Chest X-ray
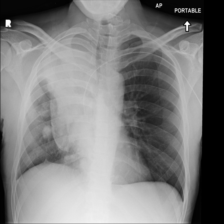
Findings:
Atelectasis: negative
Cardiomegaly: negative
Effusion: negative
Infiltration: negative
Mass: positive
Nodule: positive
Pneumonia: negative
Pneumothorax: negative
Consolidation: positive
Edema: negative
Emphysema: negative
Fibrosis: negative
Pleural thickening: negative
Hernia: negative